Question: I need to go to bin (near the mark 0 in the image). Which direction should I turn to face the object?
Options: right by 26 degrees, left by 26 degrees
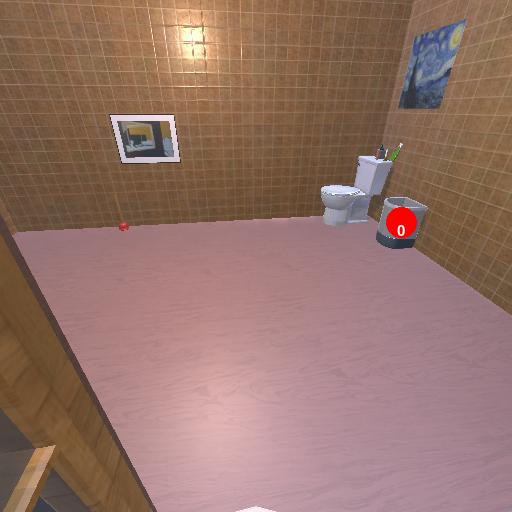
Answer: right by 26 degrees